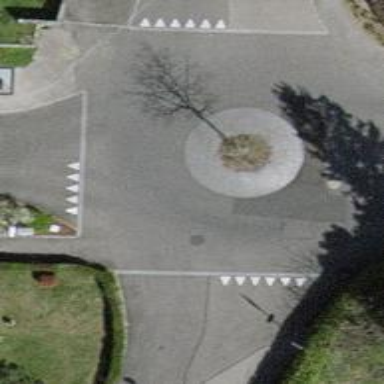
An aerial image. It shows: Mini roundabout on the road.